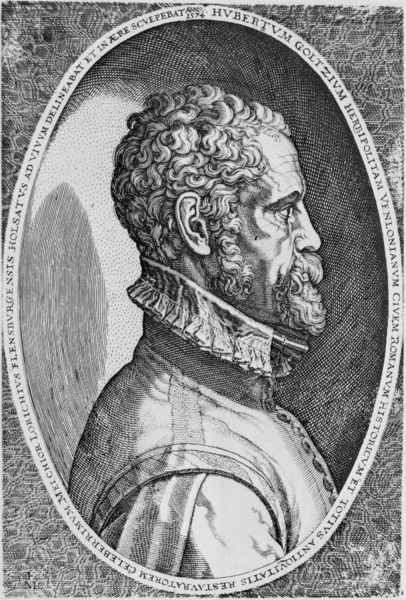
Titel: Bildnis des Hubert Goltzius
Künstler: Melchior Lorch
Institution: (Seriendruck)
Schlagwörter: kopf, mann, schatten, weiß, grau, licht, mund, nase, ohr, profil, schwarz, stirn, zeichnung, blick, bart, hemd, jacke, augen, falten, gesicht, kleidung, kragen, rahmen, vollbart, ärmel, bild, bildnis, halskrause, portrait, porträt, flach, auge, haare, mantel, adel, spitzen, blatt, augenbrauen, kinn, locken, renaissance, schulter, oval, schrift, grafik, graphik, inschrift, streng, aufrecht, rüschen, knöpfe, fein, weste, striche, nische, medaillon, druck, schraffur, radierung, stich, schwarzweiß, text, beschriftung, stirnfalten, stehkragen, krause, bildniss, krageb, portät, wams, kröse, schaten, kupferstich, warze, latein, lateinisch, umschrift, medaillion, elipse, melchior, wamst, mann bart, profiel, ernst#, hubert goltz, druck#, goltzius, hubertum, goltzium